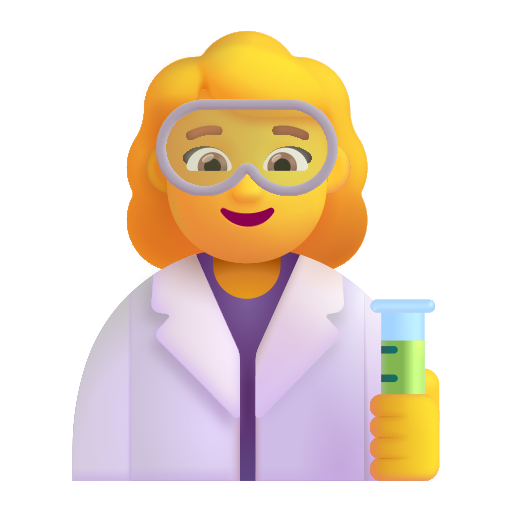
woman scientist color default